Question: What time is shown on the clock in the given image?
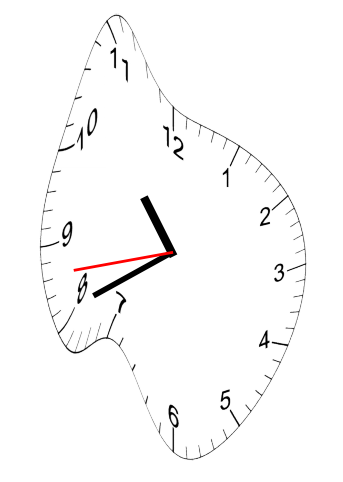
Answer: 10:40:43